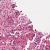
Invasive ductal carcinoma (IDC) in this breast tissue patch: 1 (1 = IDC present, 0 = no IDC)